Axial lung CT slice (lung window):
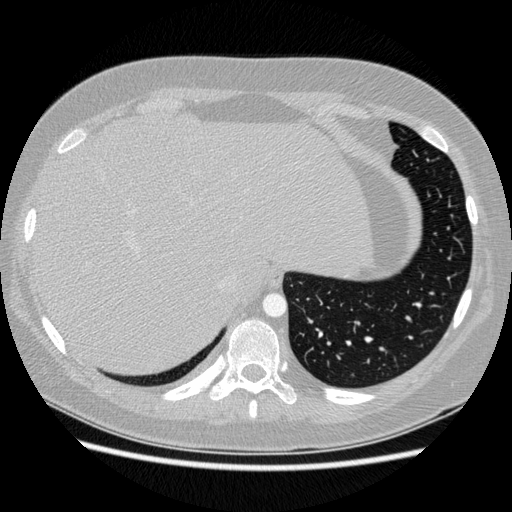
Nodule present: no